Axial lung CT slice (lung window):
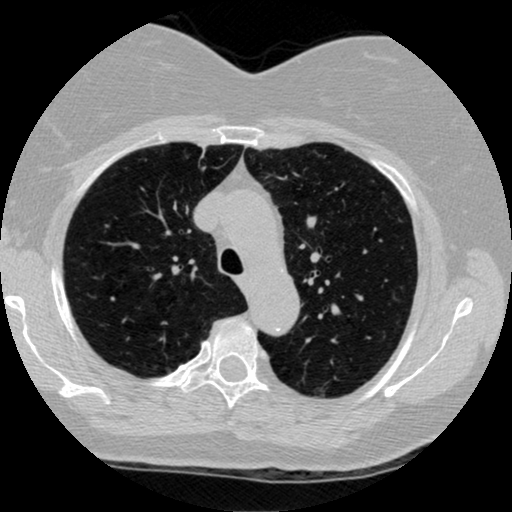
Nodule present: no